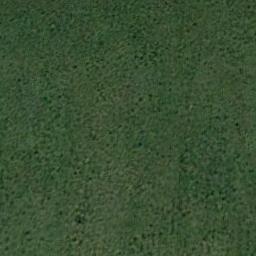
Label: meadow